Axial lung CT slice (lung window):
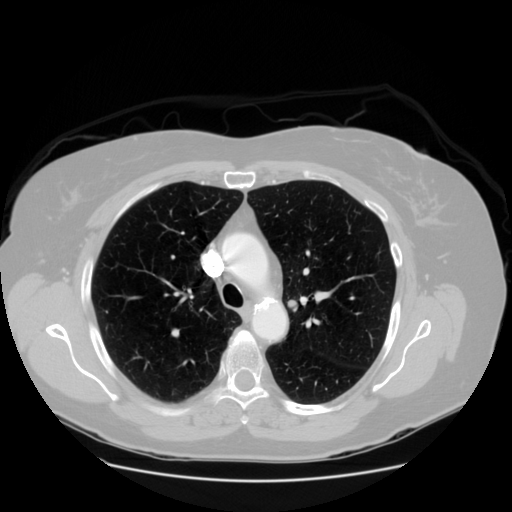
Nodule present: no